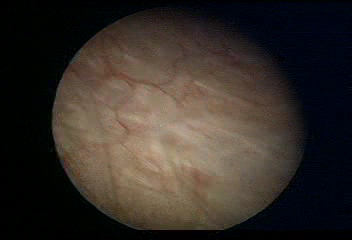
Modality: WLC
Class: Normal mucosa
Bladder cancer association: No